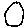
Label: circle